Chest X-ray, AP view. Patient: 46 years old, sex M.
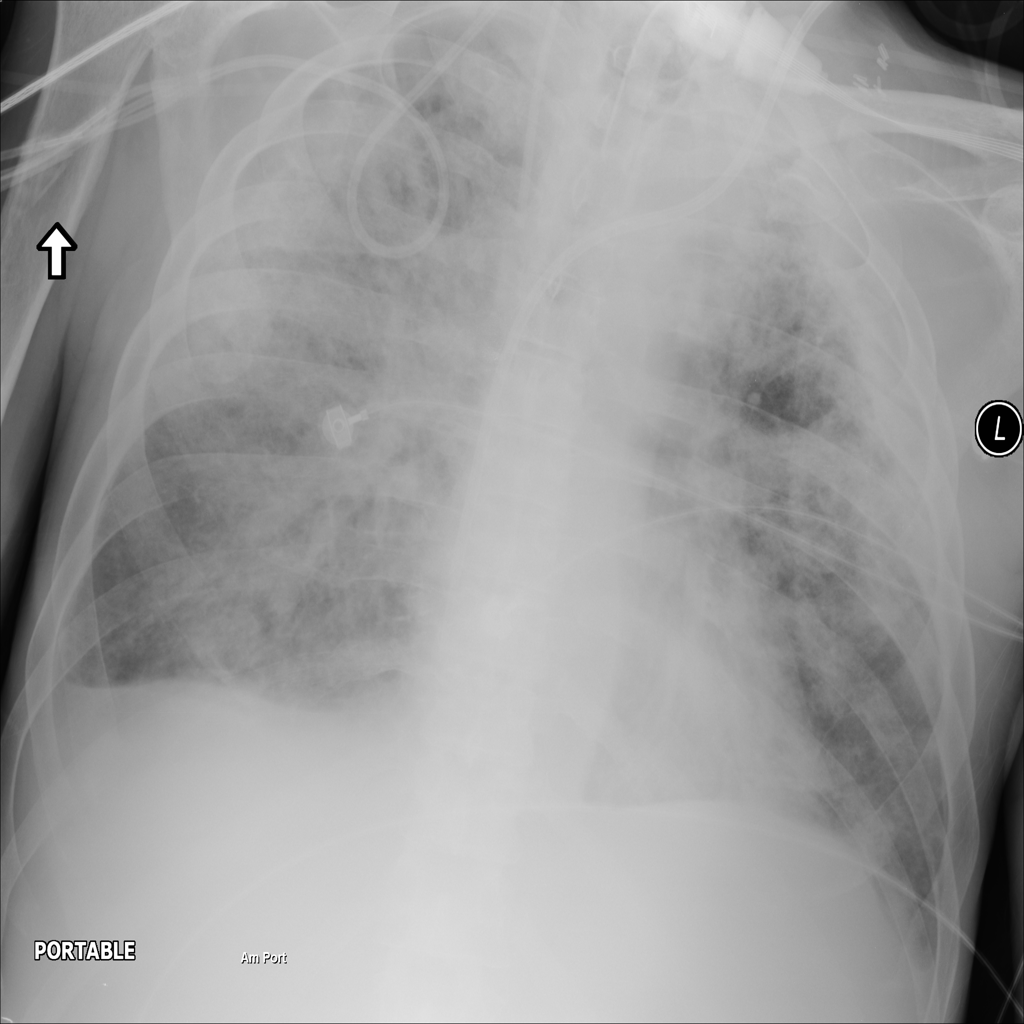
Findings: Edema, Effusion, Infiltration